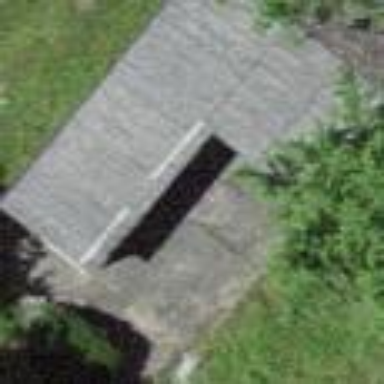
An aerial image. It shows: Rural barn.